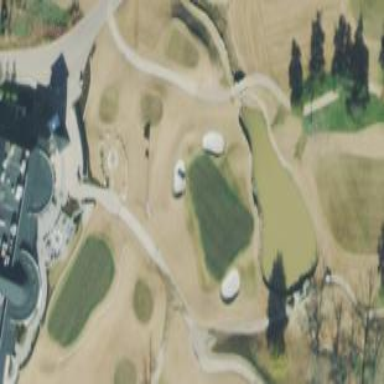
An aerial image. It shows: Golf rough area.